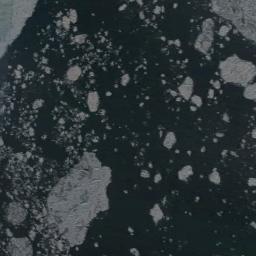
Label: sea_ice